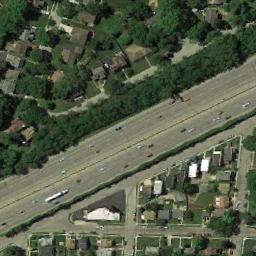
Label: freeway